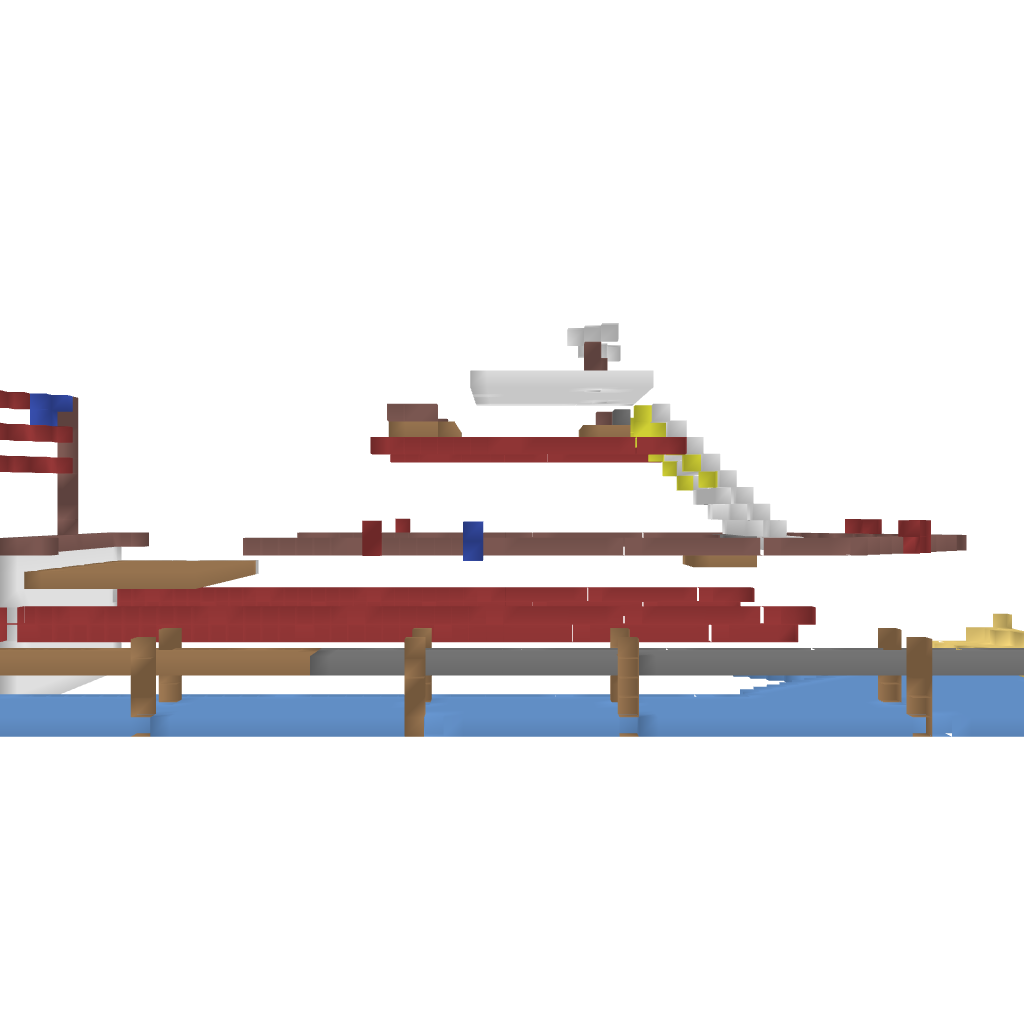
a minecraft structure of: medium size yacht bad low quality